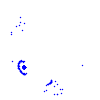
Particle: proton